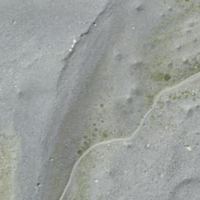
EUNIS habitat code: 48
Species observed at this site:
Silene acaulis